六年级 · 计数
下面是某校六年级男生喜爱球类运动的情况统计图。

根据图中信息填空。
(1) 喜欢
的人数最少

（2）喜欢乒乓球的人有 35 人，六年级男生有

(3) 喜欢排球的人有___ 人。

(4) 喜欢篮球的占

$\% ，$ 喜欢足球的占 $\quad \%$ 。

（5）学校准备举办一次球类运动的比赛，报名参加比赛的人数可能最多。
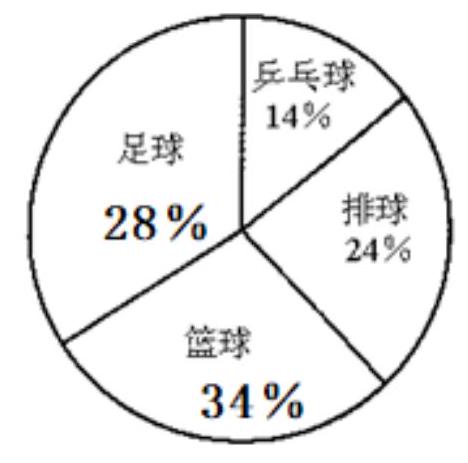
答案: 乒乓球 $\begin{array}{lllll}250 & 60 & 34 & 28 & \text { 篮球 }\end{array}$
解析: 答案: 乒乓球 $\begin{array}{lllll}250 & 60 & 34 & 28 & \text { 篮球 }\end{array}$